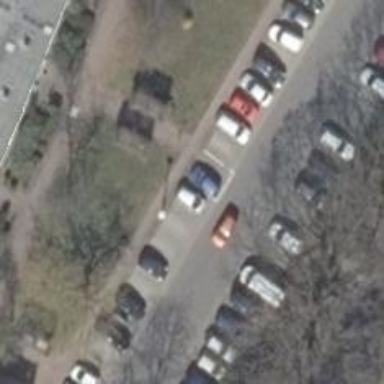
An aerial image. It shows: Sidewalk.